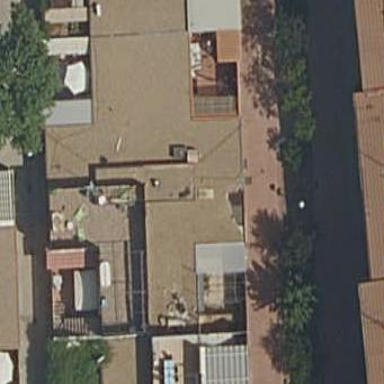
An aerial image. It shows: Flat-roofed house.